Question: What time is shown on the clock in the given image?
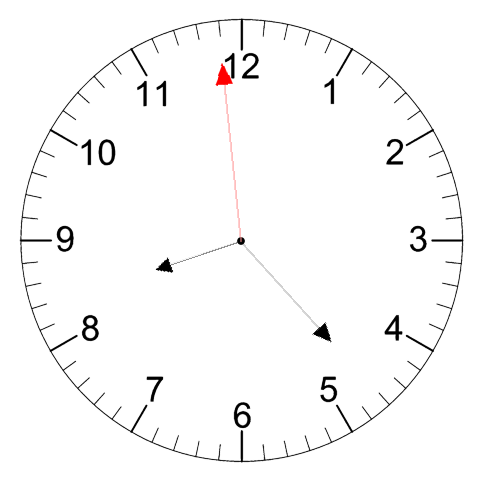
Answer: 08:22:59